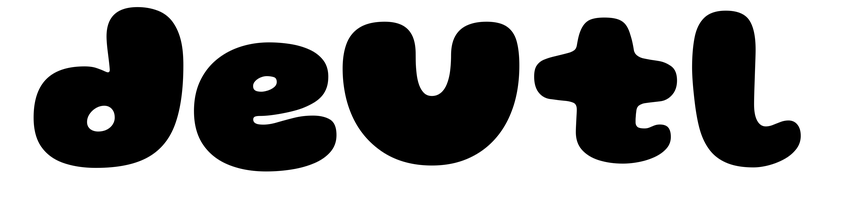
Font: Gluten_Black